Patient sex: F
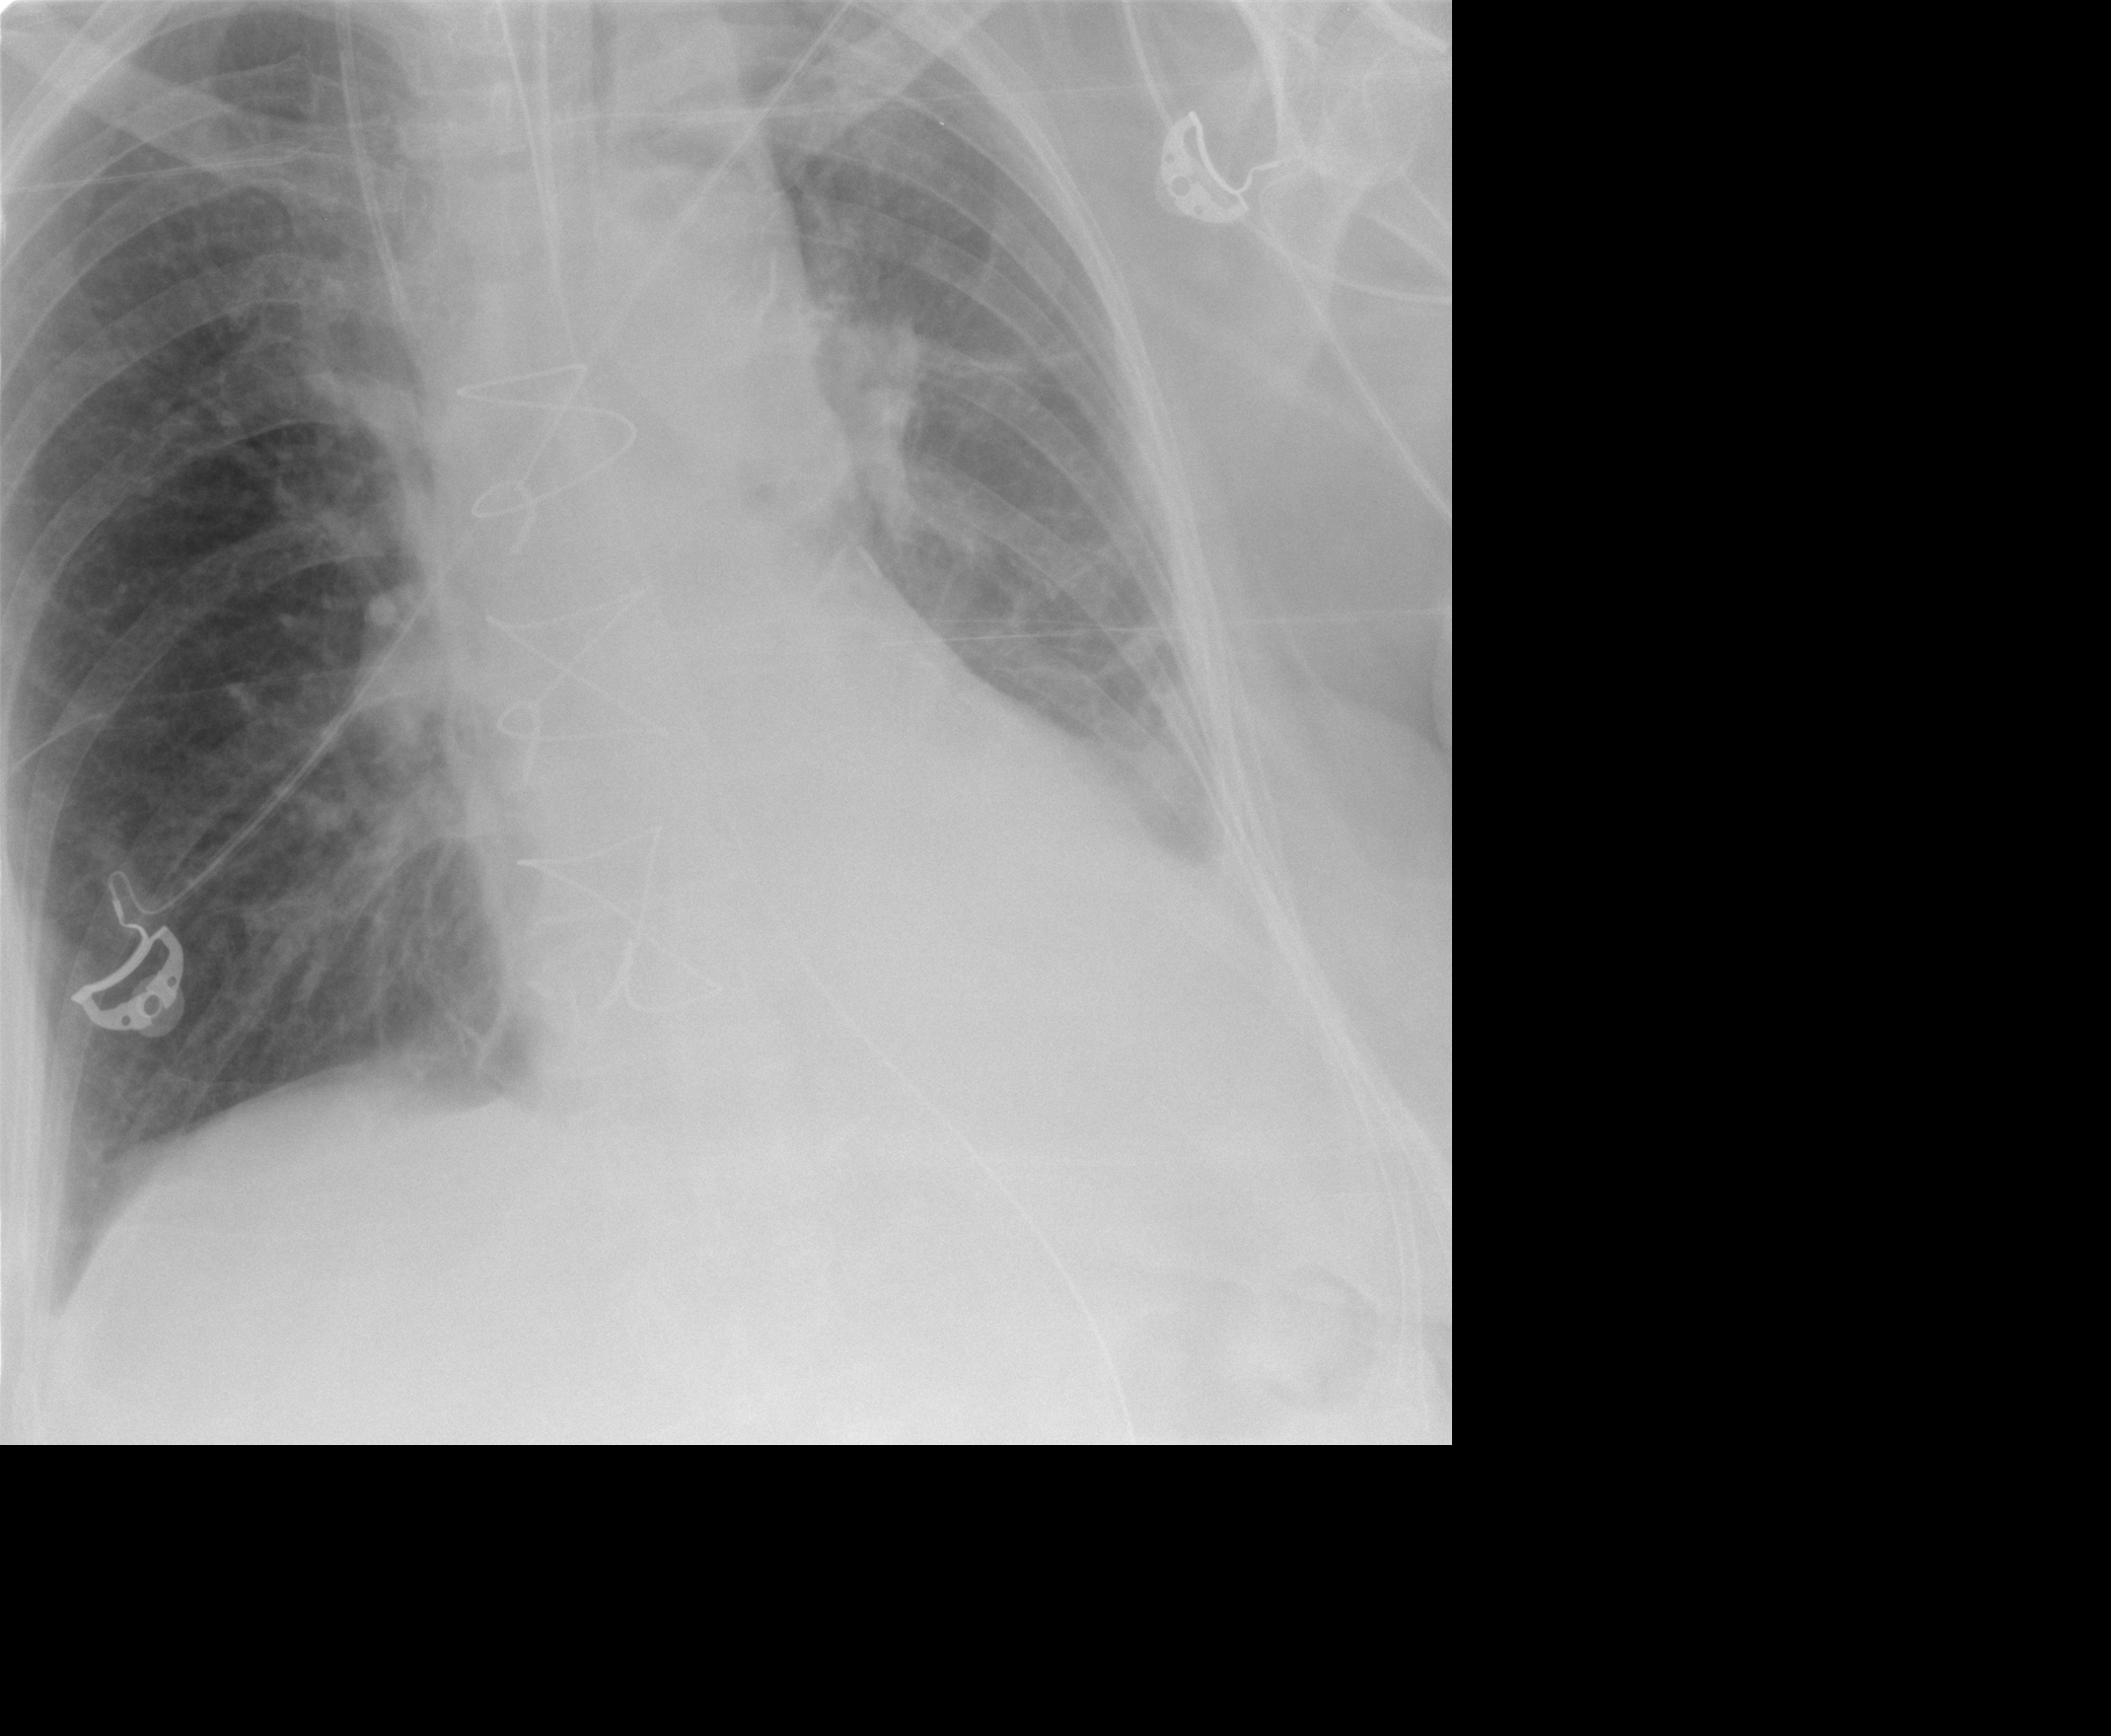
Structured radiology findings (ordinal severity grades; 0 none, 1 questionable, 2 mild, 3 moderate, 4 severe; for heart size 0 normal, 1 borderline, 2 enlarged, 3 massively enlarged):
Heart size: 0
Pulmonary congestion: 1
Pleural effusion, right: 1
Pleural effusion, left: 2
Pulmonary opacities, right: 0
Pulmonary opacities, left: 0
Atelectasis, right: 2
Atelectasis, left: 2